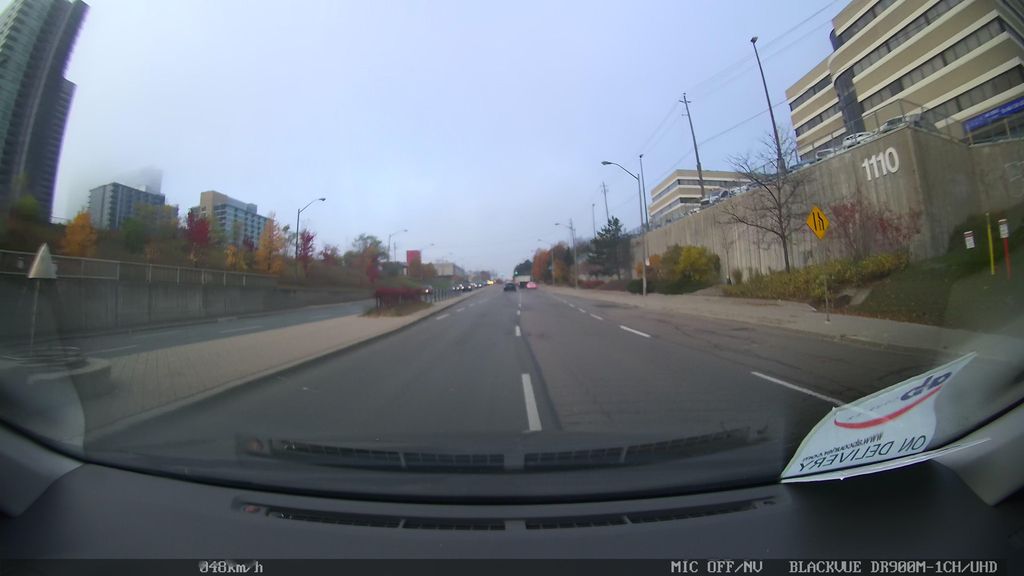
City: toronto